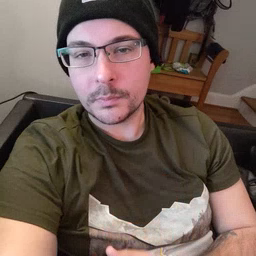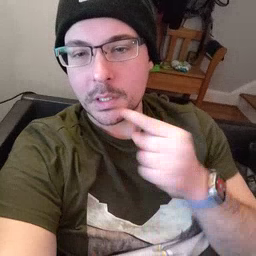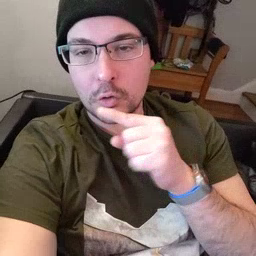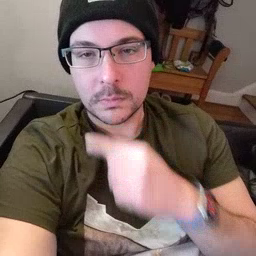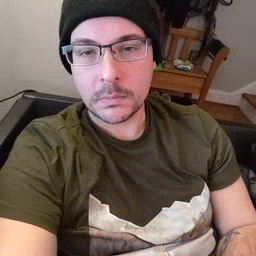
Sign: carrot